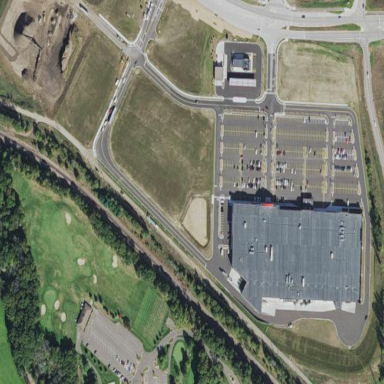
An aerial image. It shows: Retail area.